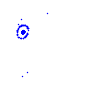
Particle: electron